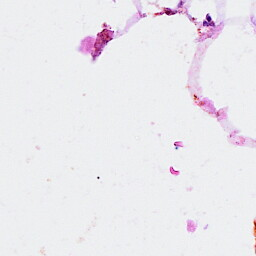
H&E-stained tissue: Breast